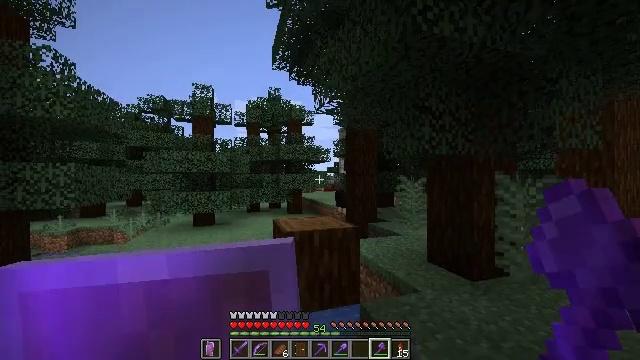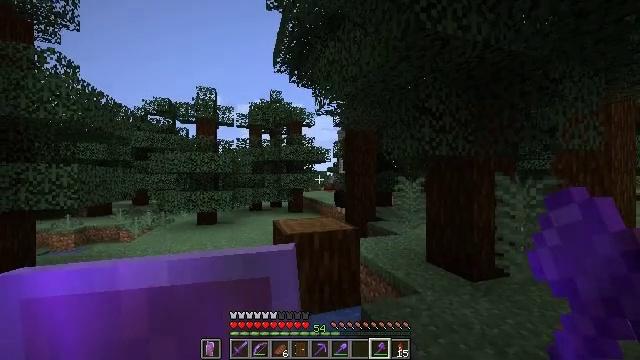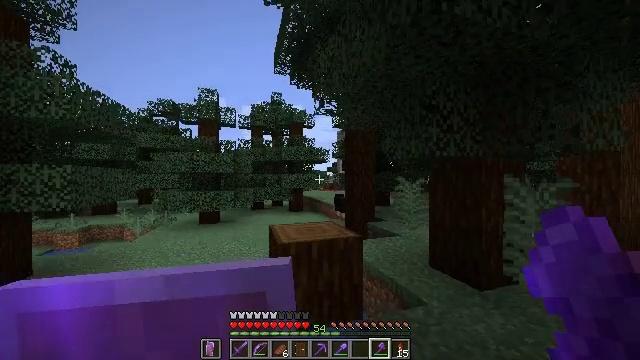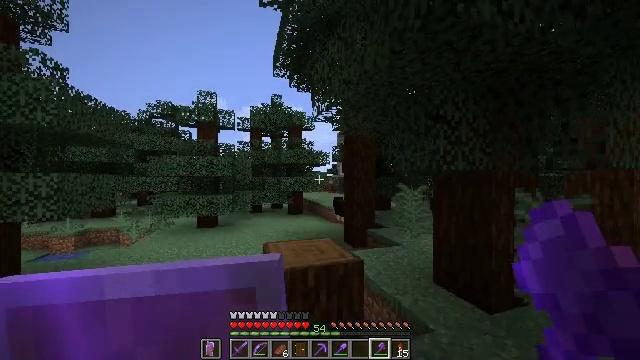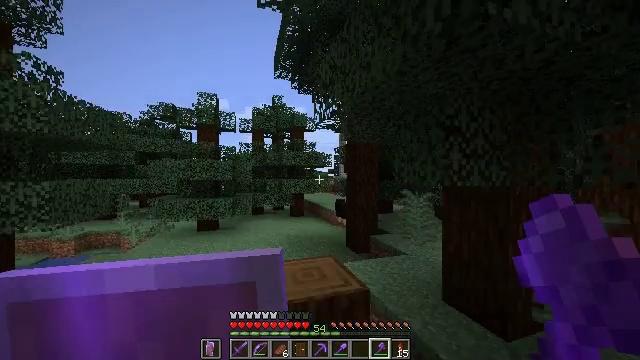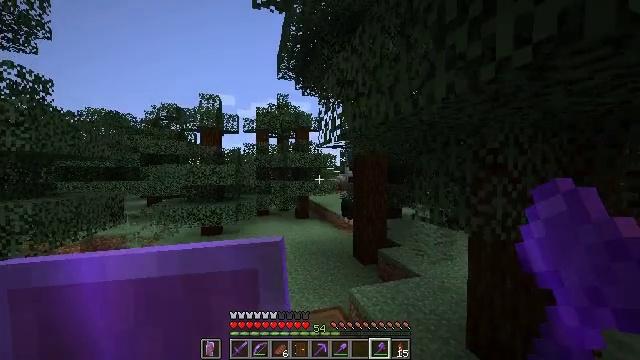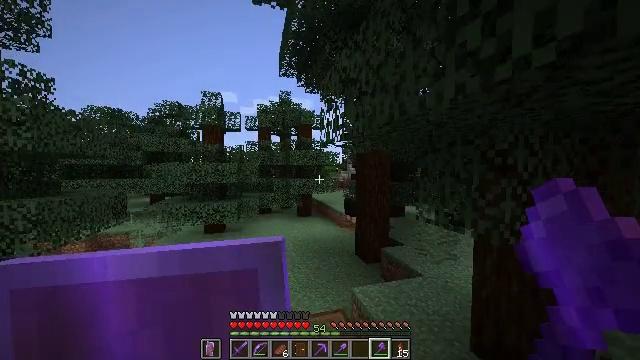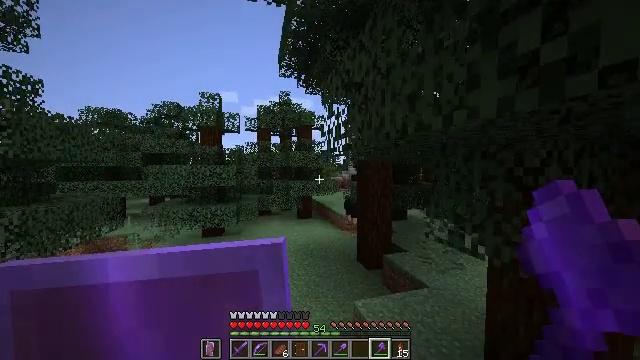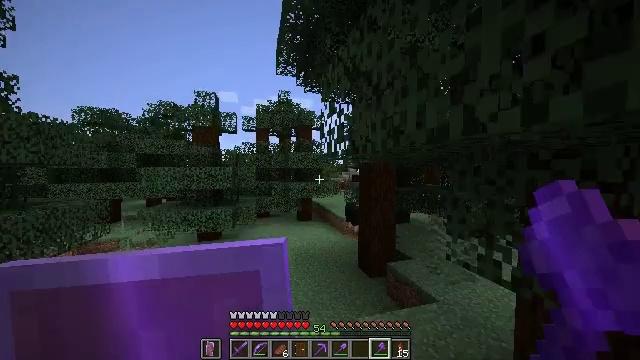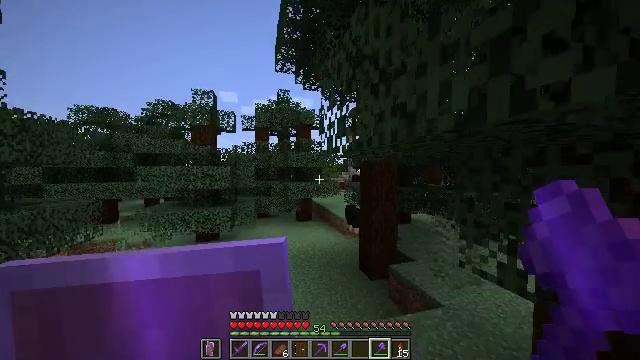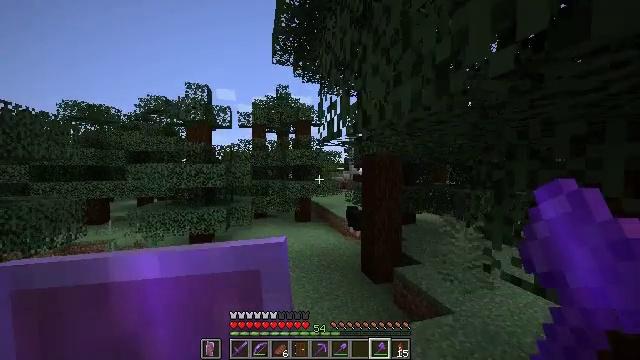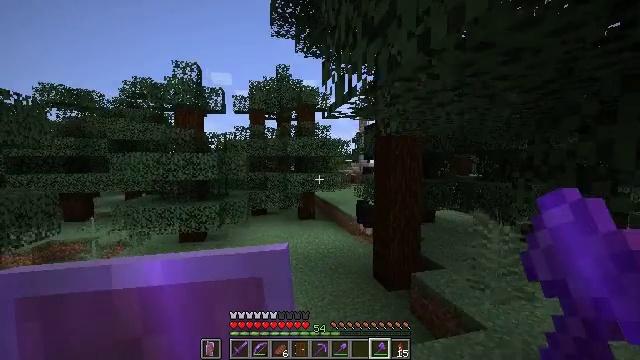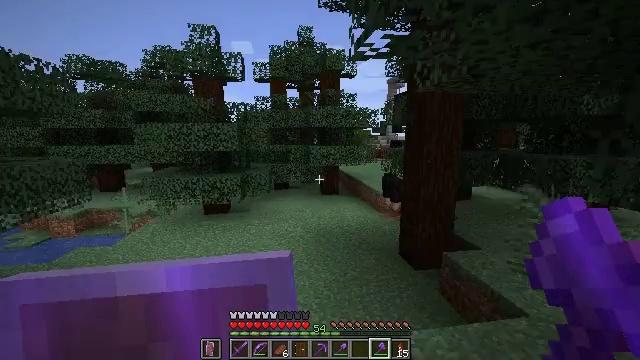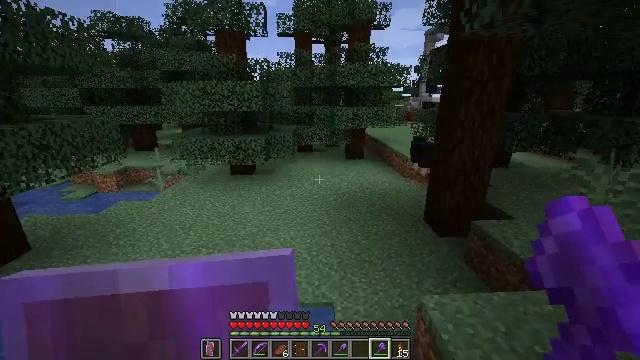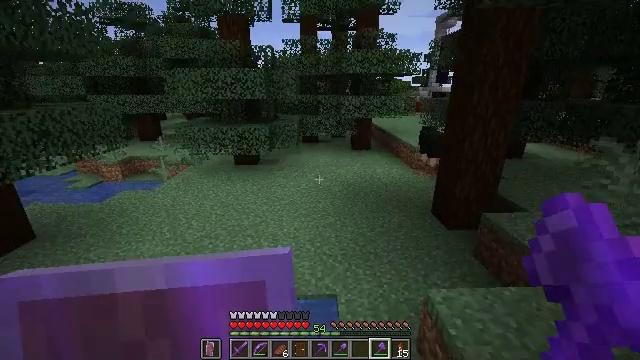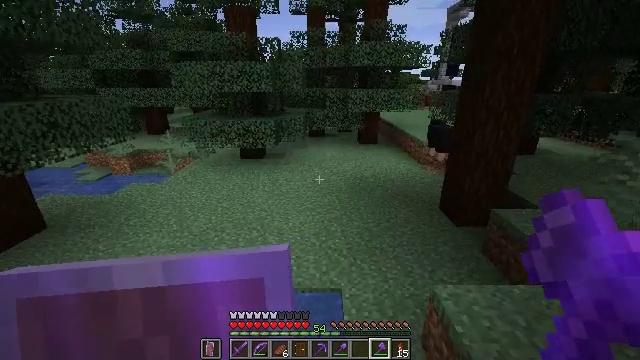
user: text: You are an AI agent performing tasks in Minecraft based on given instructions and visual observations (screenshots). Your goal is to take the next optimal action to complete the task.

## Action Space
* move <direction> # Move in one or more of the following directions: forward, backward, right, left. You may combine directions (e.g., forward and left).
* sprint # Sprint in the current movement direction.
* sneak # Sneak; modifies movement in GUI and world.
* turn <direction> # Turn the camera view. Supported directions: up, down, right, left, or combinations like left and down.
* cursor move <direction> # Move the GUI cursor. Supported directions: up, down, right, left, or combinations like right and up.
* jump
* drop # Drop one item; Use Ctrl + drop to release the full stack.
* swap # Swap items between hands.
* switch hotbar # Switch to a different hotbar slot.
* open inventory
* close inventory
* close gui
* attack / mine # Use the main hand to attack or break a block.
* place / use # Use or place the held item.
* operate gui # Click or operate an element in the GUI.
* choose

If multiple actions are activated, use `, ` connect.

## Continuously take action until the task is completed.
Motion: motion action
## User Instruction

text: Chop down the spruce log.
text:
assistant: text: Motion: move forward, sprint
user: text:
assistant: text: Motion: move forward, sprint
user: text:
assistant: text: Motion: move forward, sprint, jump
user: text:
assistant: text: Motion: move forward, sprint, jump
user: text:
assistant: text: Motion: move forward, sprint, turn left and down, jump
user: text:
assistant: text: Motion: move forward, sprint, jump
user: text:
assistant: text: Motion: move forward, sprint, jump
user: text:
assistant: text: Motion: move forward, sprint
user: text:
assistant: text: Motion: no_op
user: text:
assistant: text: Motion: no_op
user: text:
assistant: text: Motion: sneak, turn left and down
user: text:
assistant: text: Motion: sneak, turn left and down
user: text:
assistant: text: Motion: sneak, turn left and down
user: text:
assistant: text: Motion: sneak, turn left and down
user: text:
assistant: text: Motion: sneak, turn left and down
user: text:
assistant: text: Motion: sneak, turn left and down
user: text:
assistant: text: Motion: sneak, turn left and down
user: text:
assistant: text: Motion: sneak, turn left and down
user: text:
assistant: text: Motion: sneak, turn left and down
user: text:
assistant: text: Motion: sneak, turn left and down
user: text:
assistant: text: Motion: sneak, turn left and down
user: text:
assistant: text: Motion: sneak, turn left
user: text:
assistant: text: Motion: sneak, turn left and up
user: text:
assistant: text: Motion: sneak, turn left and up
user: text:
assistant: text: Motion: sneak, turn left and up
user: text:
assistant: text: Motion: sneak, turn left and up
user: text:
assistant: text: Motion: sneak, turn up
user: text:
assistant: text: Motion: sneak, turn up
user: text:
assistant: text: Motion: sneak
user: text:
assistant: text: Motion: sneak